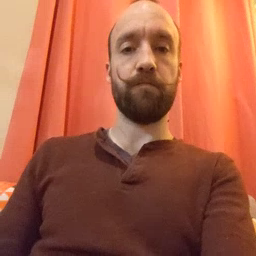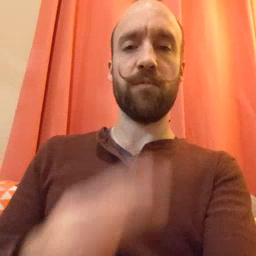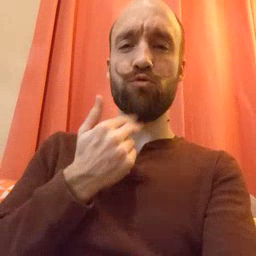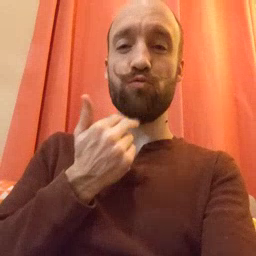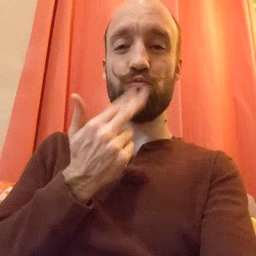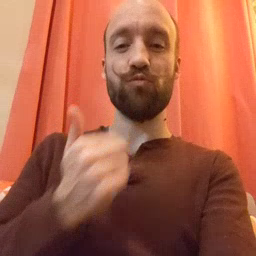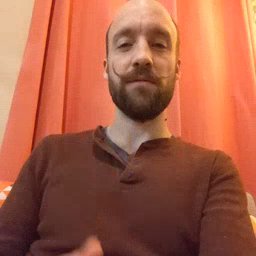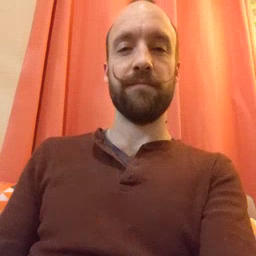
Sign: cute